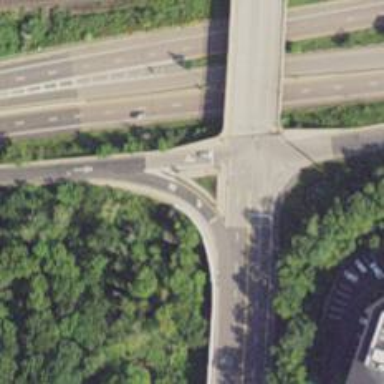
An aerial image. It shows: Trunk link highway.